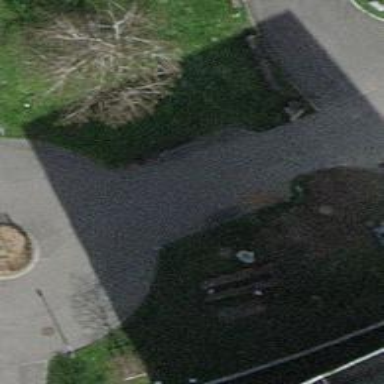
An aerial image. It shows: Bench.